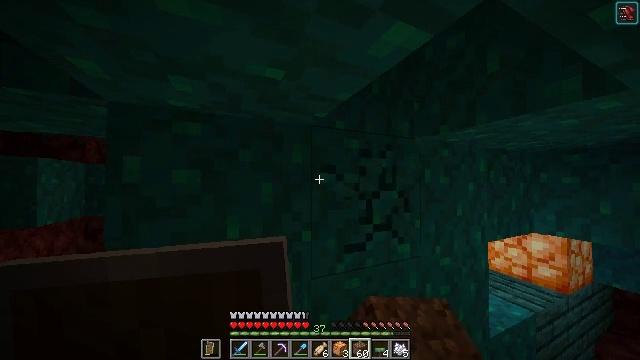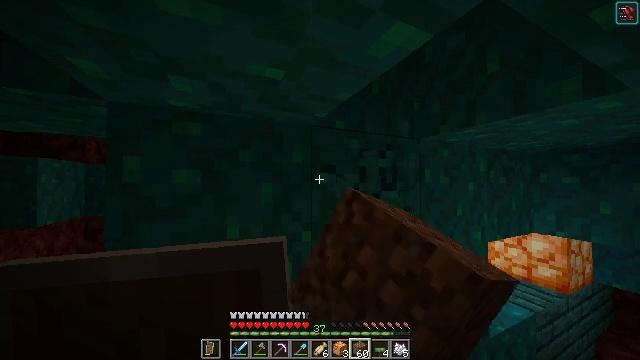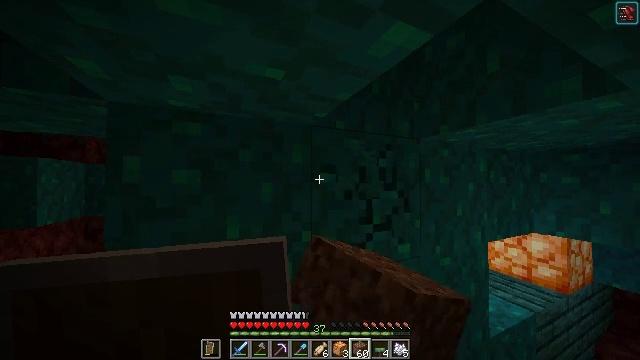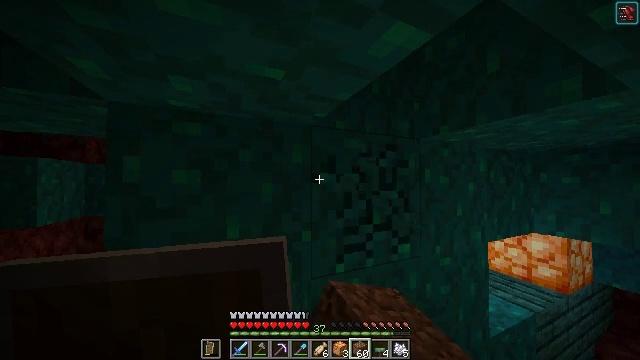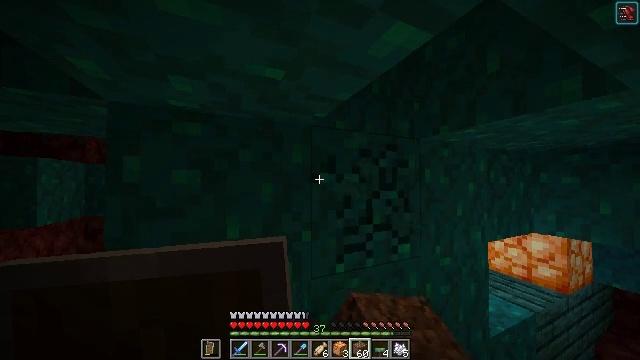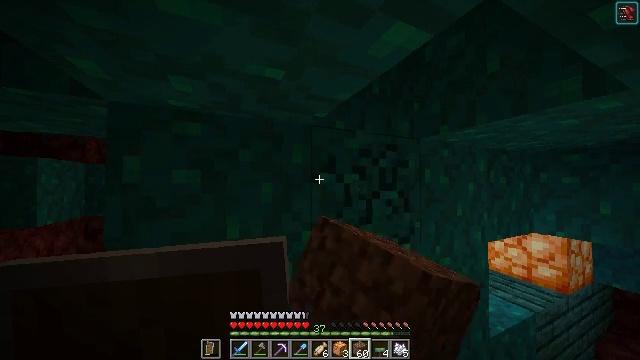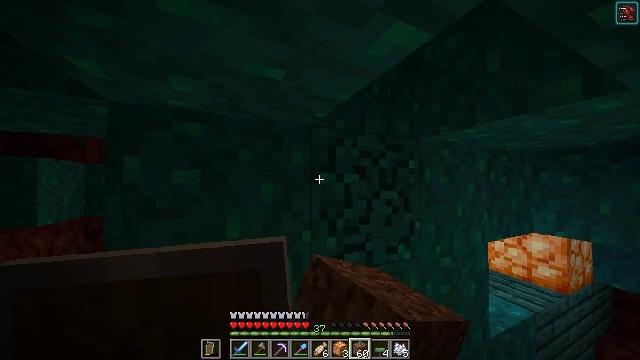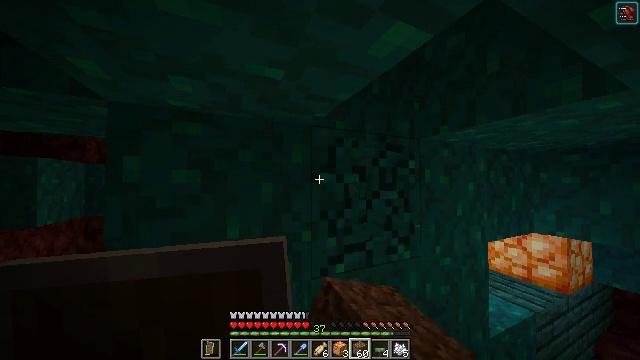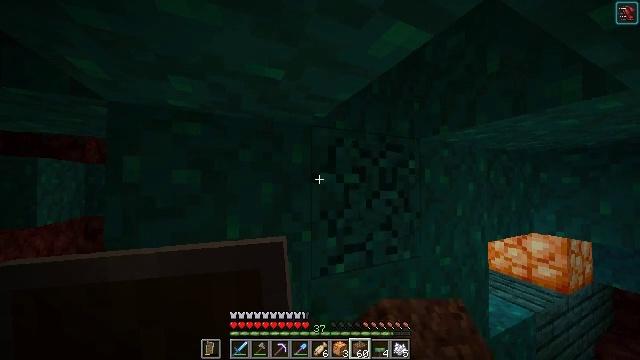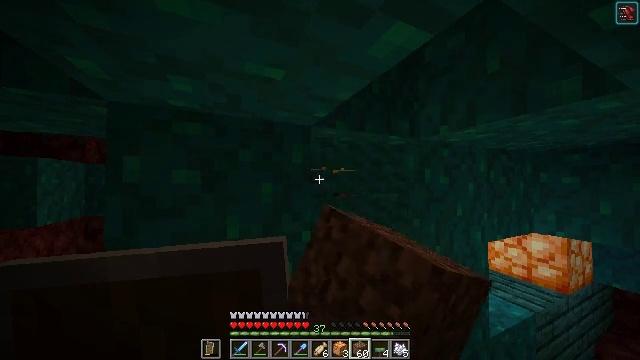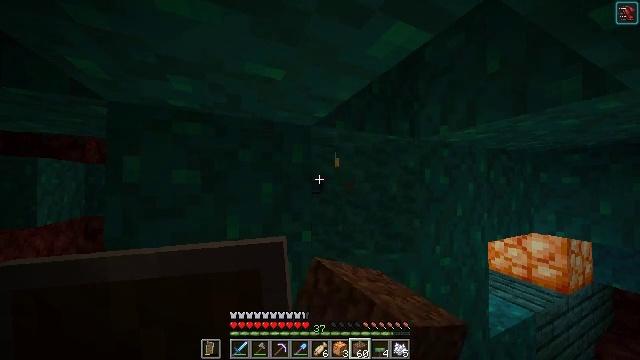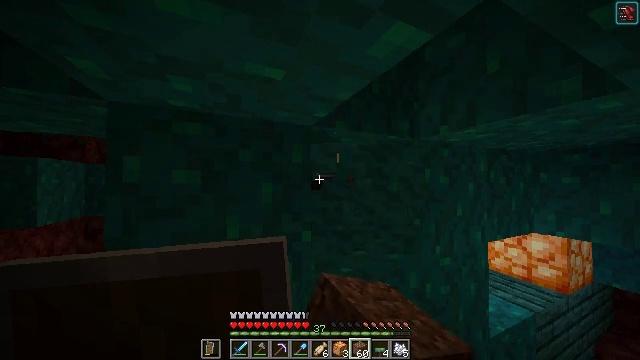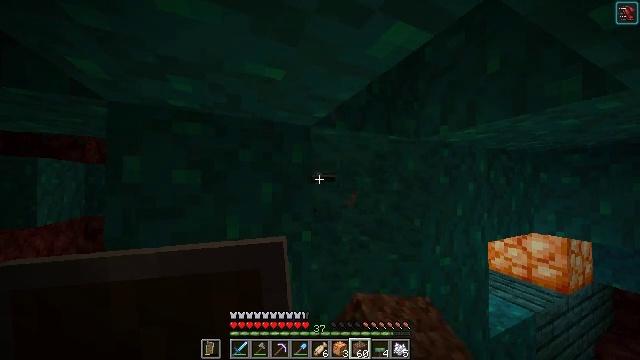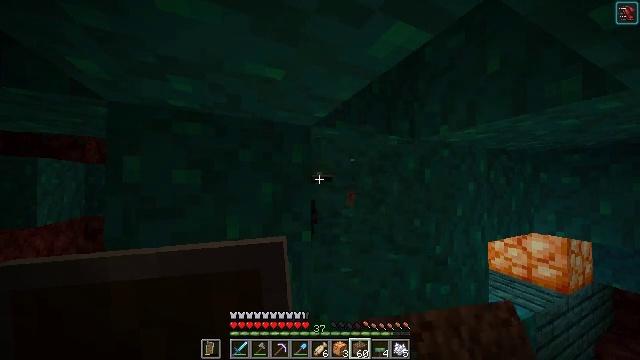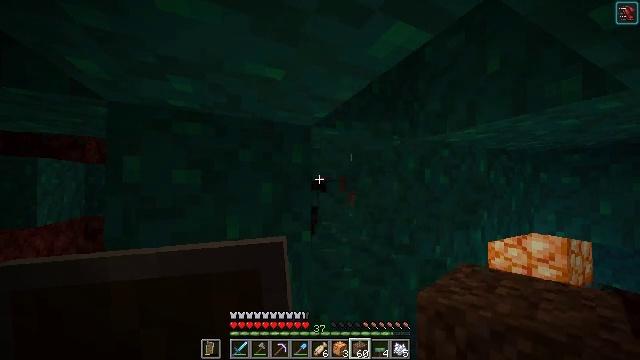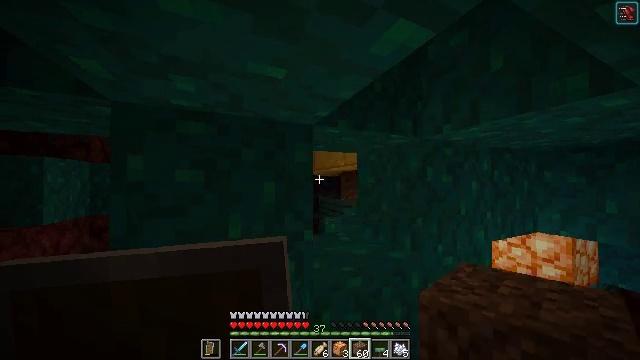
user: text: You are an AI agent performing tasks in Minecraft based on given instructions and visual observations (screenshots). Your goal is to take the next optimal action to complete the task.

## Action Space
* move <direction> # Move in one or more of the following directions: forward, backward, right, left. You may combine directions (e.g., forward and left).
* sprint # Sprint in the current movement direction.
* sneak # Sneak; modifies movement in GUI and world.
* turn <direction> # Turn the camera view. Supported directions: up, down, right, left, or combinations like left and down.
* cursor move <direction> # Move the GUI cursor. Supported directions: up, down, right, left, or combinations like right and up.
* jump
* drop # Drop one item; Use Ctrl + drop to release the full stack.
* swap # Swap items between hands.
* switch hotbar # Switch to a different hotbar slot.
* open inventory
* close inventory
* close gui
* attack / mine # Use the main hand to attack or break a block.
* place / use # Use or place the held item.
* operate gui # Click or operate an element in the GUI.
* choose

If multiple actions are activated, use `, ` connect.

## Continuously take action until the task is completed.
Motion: motion action
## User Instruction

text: Attack the warped wart block to obtain it.
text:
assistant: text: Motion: attack / mine
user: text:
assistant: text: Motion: attack / mine
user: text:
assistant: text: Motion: attack / mine
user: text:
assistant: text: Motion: attack / mine
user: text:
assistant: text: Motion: attack / mine
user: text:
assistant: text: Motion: attack / mine
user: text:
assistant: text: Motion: attack / mine
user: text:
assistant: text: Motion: attack / mine
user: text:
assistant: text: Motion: attack / mine
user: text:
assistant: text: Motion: attack / mine
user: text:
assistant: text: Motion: attack / mine
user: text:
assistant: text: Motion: attack / mine
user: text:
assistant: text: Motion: attack / mine
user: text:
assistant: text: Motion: attack / mine
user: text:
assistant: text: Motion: attack / mine
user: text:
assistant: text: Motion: turn left and down, attack / mine
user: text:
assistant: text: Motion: turn left and down, attack / mine
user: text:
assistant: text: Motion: turn left, attack / mine
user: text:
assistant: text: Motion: attack / mine
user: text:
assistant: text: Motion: attack / mine
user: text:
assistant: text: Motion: attack / mine
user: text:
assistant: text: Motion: attack / mine
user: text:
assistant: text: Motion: attack / mine
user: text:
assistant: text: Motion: attack / mine
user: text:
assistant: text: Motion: attack / mine
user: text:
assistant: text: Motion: attack / mine
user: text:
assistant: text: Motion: attack / mine
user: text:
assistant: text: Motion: attack / mine
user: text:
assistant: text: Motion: attack / mine
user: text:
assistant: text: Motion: attack / mine